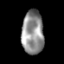
Tissue: lung
Cell type: Epithelial cells
Senescence score: 0.2354
Nuclear area (px): 942
Mean DAPI intensity: 143.027